Question: I recently saw <URL>. When I try to use it for a non-square image, it seems to cut off that part that would make it be a rectangle, if that makes sense. Like this

Edit: The code I'm using. Also, I won't have a scroll bar as this will be a "game", and also won't be in full screen all of the time.
'''
public class Player extends Entity { //Entity has basic values such as (float) x & y values, along with some getters and setters
double theta;
Reticle reticle; //draws a reticle where the cursor was(basically just replaces java.awt.Cursor due to something not neccessary for me to get into)
Sprite currentImage; //basically just a BufferedImage that you can apply aspect ratios to
//constructor
@Override
public void tick() {
//(this line) gets the Reticle from the main-method class and set it to this reticle object
reticleX = reticle.getX(); //basically gets the mouse coordinates
reticleY = reticle.getY();
x += dX; //delta or change in X
y += dY //delta or change in Y
checkCollision(); //bounds checking
//getCentralizedX()/Y() gets the center of the currentImage
theta = getAngle(getCentralizedX(), getCentralizedY(), reticleX, reticleY);
currentImage = Images.rotateSprite(currentImage, theta);
}
@Override
public void render(Graphics g) {
currentImage.render(g, x, y);
g.drawLine((int) getCentralizedX(), (int) getCentralizedY(), (int) reticleX, (int) reticleY);
}
public double getAngle(float startX, float startY, float goalX, float goalY) {
double angle = Math.atan2(goalY - startY, goalX - startX);
//if(angle < 0) { //removed this as this was the thing messing up the rotation
//angle += 360;
//}
}
'''
Removed all of the images as removing the 'if(angle < 0)' inside of 'getAngle()' fixed the rotation bug. Now the only problem is that it doesn't rotate in place.
EDIT 2: My SSCCE, which uses the same method as my game, but freaks out for some reason.
'''
public class RotateEx extends Canvas implements Runnable {
Player player;
public RotateEx(BufferedImage image) {
player = new Player(image, 50, 50);
setPreferredSize(new Dimension(600, 600));
}
public void setDegrees(int degrees) {
player.theta = Math.toRadians(degrees);
}
public BufferedImage rotateImage(BufferedImage original, double theta) {
double cos = Math.abs(Math.cos(theta));
double sin = Math.abs(Math.sin(theta));
double width = original.getWidth();
double height = original.getHeight();
int w = (int) (width * cos + height * sin);
int h = (int) (width * sin + height * cos);
BufferedImage out = new BufferedImage(w, h, original.getType());
Graphics2D g2 = out.createGraphics();
double x = w / 2; //the middle of the two new values
double y = h / 2;
AffineTransform at = AffineTransform.getRotateInstance(theta, x, y);
x = (w - width) / 2;
y = (h - height) / 2;
at.translate(x, y);
g2.drawRenderedImage(original, at);
g2.dispose();
return out;
}
public void tick() {
player.tick();
}
public void render() {
BufferStrategy bs = this.getBufferStrategy();
if(bs == null) {
createBufferStrategy(4);
return;
}
Graphics g = bs.getDrawGraphics();
g.setColor(Color.WHITE);
g.fillRect(0, 0, getWidth(), getHeight());
player.render(g);
g.dispose();
bs.show();
}
public static void main(String args[]) throws IOException, InterruptedException {
String loc = "FILELOCATION"; //of course this would be a valid image file
BufferedImage image = ImageIO.read(new File(loc));
final RotateEx ex = new RotateEx(image);
final JSlider slider = new JSlider(JSlider.HORIZONTAL, 0, 360, 0);
slider.addChangeListener(new ChangeListener() {
@Override
public void stateChanged(ChangeEvent e) {
int value = slider.getValue();
ex.setDegrees(value);
}
});
JFrame f = new JFrame();
f.setDefaultCloseOperation(JFrame.EXIT_ON_CLOSE);
f.add(ex);
f.add(slider, BorderLayout.SOUTH);
f.pack();
f.setLocationRelativeTo(null);
f.setVisible(true);
new Thread(ex).start();
}
@Override
public void run() {
long lastTime = System.nanoTime();
final double numTicks = 60.0;
double n = <PHONE> / numTicks;
double delta = 0;
int frames = 0;
int ticks = 0;
long timer = System.currentTimeMillis();
while (true) {
long currentTime = System.nanoTime();
delta += (currentTime - lastTime) / n;
lastTime = currentTime;
render();
tick();
frames++;
if (delta >= 1) {
ticks++;
delta--;
}
}
}
class Player {
public float x, y;
int width, height;
public double theta; //how much to rotate, in radians
BufferedImage currentImage; //this image would change, according to the animation and what frame its on
public Player(BufferedImage image, float x, float y) {
this.x = x;
this.y = y;
width = image.getWidth();
height = image.getHeight();
currentImage = image;
}
public void tick() {
currentImage = rotateImage(currentImage, theta);
}
public void render(Graphics g) {
g.drawImage(currentImage, (int) x, (int) y, null);
}
}
'''
}
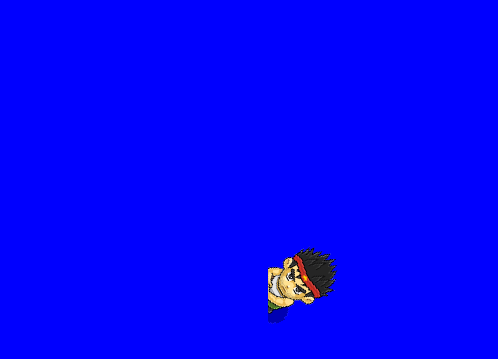
Answer: When you rotate an image the width and height also change and your code doesn't take this into account.
Here is some old code I have lying around that should work better:
'''
import java.awt.*;
import java.awt.geom.AffineTransform;
import java.awt.image.BufferedImage;
import java.io.IOException;
import javax.imageio.ImageIO;
import javax.swing.*;
import javax.swing.event.*;
public class Rotation
{
BufferedImage image;
JLabel label;
public Rotation(BufferedImage image)
{
this.image = image;
}
private BufferedImage getImage(double theta)
{
// Determine the size of the rotated image
double cos = Math.abs(Math.cos(theta));
double sin = Math.abs(Math.sin(theta));
double width = image.getWidth();
double height = image.getHeight();
int w = (int)(width * cos + height * sin);
int h = (int)(width * sin + height * cos);
// Rotate and paint the original image onto a BufferedImage
BufferedImage out = new BufferedImage(w, h, image.getType());
Graphics2D g2 = out.createGraphics();
g2.setPaint(UIManager.getColor("Panel.background"));
g2.fillRect(0,0,w,h);
double x = w/2;
double y = h/2;
AffineTransform at = AffineTransform.getRotateInstance(theta, x, y);
x = (w - width)/2;
y = (h - height)/2;
at.translate(x, y);
g2.drawRenderedImage(image, at);
g2.dispose();
return out;
}
private JLabel getLabel()
{
ImageIcon icon = new ImageIcon(image);
label = new JLabel(icon);
label.setHorizontalAlignment(JLabel.CENTER);
return label;
}
private JSlider getSlider()
{
final JSlider slider = new JSlider(JSlider.HORIZONTAL, 0, 360, 0);
slider.addChangeListener(new ChangeListener()
{
public void stateChanged(ChangeEvent e)
{
int value = slider.getValue();
BufferedImage bi = getImage(Math.toRadians(value));
label.setIcon(new ImageIcon(bi));
}
});
return slider;
}
public static void main(String[] args)
{
EventQueue.invokeLater(new Runnable()
{
public void run()
{
try
{
String path = "mong.jpg";
ClassLoader cl = Rotation.class.getClassLoader();
BufferedImage bi = ImageIO.read(cl.getResourceAsStream(path));
Rotation r = new Rotation(bi);
JFrame f = new JFrame();
f.setDefaultCloseOperation(JFrame.EXIT_ON_CLOSE);
f.getContentPane().add(new JScrollPane(r.getLabel()));
f.getContentPane().add(r.getSlider(), "South");
f.pack();
f.setLocation(200,200);
f.setVisible(true);
}
catch(IOException e)
{
System.out.println(e);
}
}
});
}
}
'''
Edit:
Another option is to create an Icon, then you can use the <URL>. Then you can rotate and paint the icon in your painting code. Something like:
'''
import java.awt.*;
import java.awt.geom.AffineTransform;
import java.awt.image.BufferedImage;
import java.io.IOException;
import javax.imageio.ImageIO;
import javax.swing.*;
import javax.swing.event.*;
public class Rotation3 extends JPanel
{
private Icon icon;
private Icon rotated;
private int degrees;
public Rotation3(BufferedImage image)
{
icon = new ImageIcon( image );
setDegrees( 0 );
setPreferredSize( new Dimension(600, 600) );
}
@Override
protected void paintComponent(Graphics g)
{
super.paintComponent(g);
double radians = Math.toRadians( degrees );
rotated = new RotatedIcon(icon, degrees);
// translate x/y so Icon is rotated around a specific point (300, 300)
int x = 300 - (rotated.getIconWidth() / 2);
int y = 300 - (rotated.getIconHeight() / 2);
rotated.paintIcon(this, g, x, y);
g.setColor(Color.RED);
g.fillOval(295, 295, 10, 10);
}
public void setDegrees(int degrees)
{
this.degrees = degrees;
double radians = Math.toRadians( degrees );
rotated = new RotatedIcon(icon, degrees);
repaint();
}
public static void main(String[] args)
{
EventQueue.invokeLater(new Runnable()
{
public void run()
{
try
{
String path = "dukewavered.gif";
ClassLoader cl = Rotation3.class.getClassLoader();
BufferedImage bi = ImageIO.read(cl.getResourceAsStream(path));
final Rotation3 r = new Rotation3(bi);
final JSlider slider = new JSlider(JSlider.HORIZONTAL, 0, 360, 0);
slider.addChangeListener(new ChangeListener()
{
public void stateChanged(ChangeEvent e)
{
int value = slider.getValue();
r.setDegrees( value );
}
});
JFrame f = new JFrame();
f.setDefaultCloseOperation(JFrame.EXIT_ON_CLOSE);
f.add(new JScrollPane(r));
f.add(slider, BorderLayout.SOUTH);
f.pack();
f.setLocationRelativeTo(null);
f.setVisible(true);
}
catch(IOException e)
{
System.out.println(e);
}
}
});
}
}
'''
Edit 2:
Even easier than I thought here is an example:
'''
import java.awt.*;
import java.awt.image.BufferedImage;
import java.io.IOException;
import javax.imageio.ImageIO;
import javax.swing.*;
import javax.swing.event.*;
public class Rotation2 extends JPanel
{
BufferedImage image;
int degrees;
int point = 250;
public Rotation2(BufferedImage image)
{
this.image = image;
setDegrees( 0 );
setPreferredSize( new Dimension(600, 600) );
}
@Override
protected void paintComponent(Graphics g)
{
super.paintComponent(g);
Graphics2D g2 = (Graphics2D)g.create();
double radians = Math.toRadians( degrees );
g2.translate(point, point);
g2.rotate(radians);
g2.translate(-image.getWidth(this) / 2, -image.getHeight(this) / 2);
g2.drawImage(image, 0, 0, null);
g2.dispose();
g.setColor(Color.RED);
g.fillOval(point - 5, point - 5, 10, 10);
}
public void setDegrees(int degrees)
{
this.degrees = degrees;
repaint();
}
public static void main(String[] args)
{
EventQueue.invokeLater(new Runnable()
{
public void run()
{
try
{
// String path = "mong.jpg";
String path = "dukewavered.gif";
ClassLoader cl = Rotation2.class.getClassLoader();
BufferedImage bi = ImageIO.read(cl.getResourceAsStream(path));
final Rotation2 r = new Rotation2(bi);
final JSlider slider = new JSlider(JSlider.HORIZONTAL, 0, 360, 0);
slider.addChangeListener(new ChangeListener()
{
public void stateChanged(ChangeEvent e)
{
int value = slider.getValue();
r.setDegrees( value );
}
});
JFrame f = new JFrame();
f.setDefaultCloseOperation(JFrame.EXIT_ON_CLOSE);
f.add(new JScrollPane(r));
f.add(slider, BorderLayout.SOUTH);
f.pack();
f.setLocationRelativeTo(null);
f.setVisible(true);
}
catch(IOException e)
{
System.out.println(e);
}
}
});
}
}
'''
The rotation code was taken from: <URL>